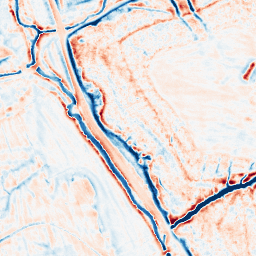
Category: edge_preserving
Decomposition family: bilateral
Decomposition parameters: d: 15
sigma_color: 75
sigma_space: 150
Upsampling method: bspline
Upsampling parameters: scale: 2
Upsampling scale: 2